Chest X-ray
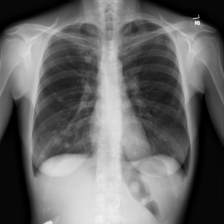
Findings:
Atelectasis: negative
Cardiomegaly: negative
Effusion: negative
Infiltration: negative
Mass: negative
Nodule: positive
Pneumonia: negative
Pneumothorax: negative
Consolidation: negative
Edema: negative
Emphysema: negative
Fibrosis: negative
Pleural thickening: negative
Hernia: negative